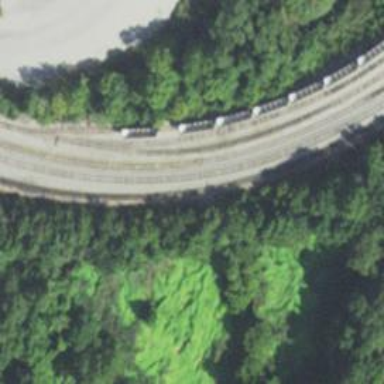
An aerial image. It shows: Railway spur service.